Question: I'm divided as to where to place a method which checks whether two edges are parallel in a graph.
In the UML class diagram seen below, I have placed my suggestions in notes.

The figure depicts that a Graph consits of Edges and Vertices.
Two edges are parallel if they associate with the same vertices (both of the edges and all of the vertices mustu belong to the same graph).
My suggestions are (horizontally ordered):
- - -
My question is: What is the argument for and against each of my three proposals?
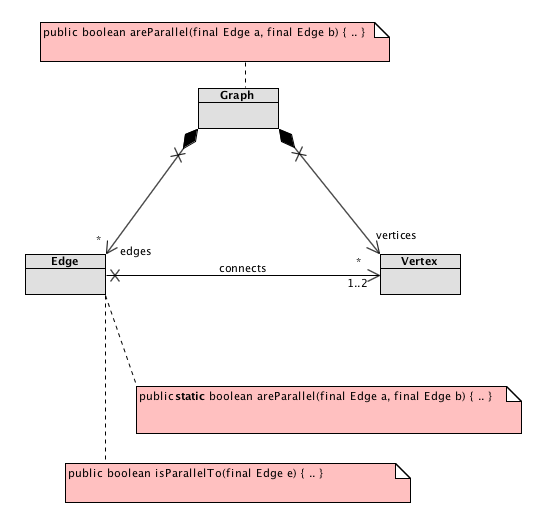
Answer: I wouldn't make it a method of the Graph (it's not a property of the graph).
I would prefer the isParallelTo, since you have to have instances of Edge anyway and there seems to be no need for a static method (it's quite similar to the equals() or compareTo() methods).
In case the same edges might not be parallel depending on the graph they are in, of course it would make sense to add the check to the Graph object, because it is the one who can decide whether or not the given edges are parallel.